Question: Which menu item is selected?
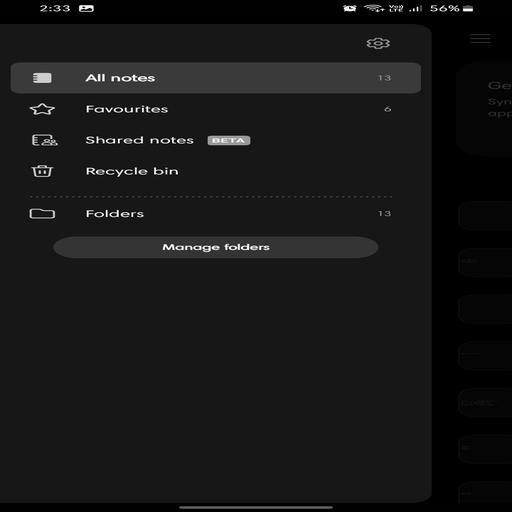
Answer: All notes